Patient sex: M
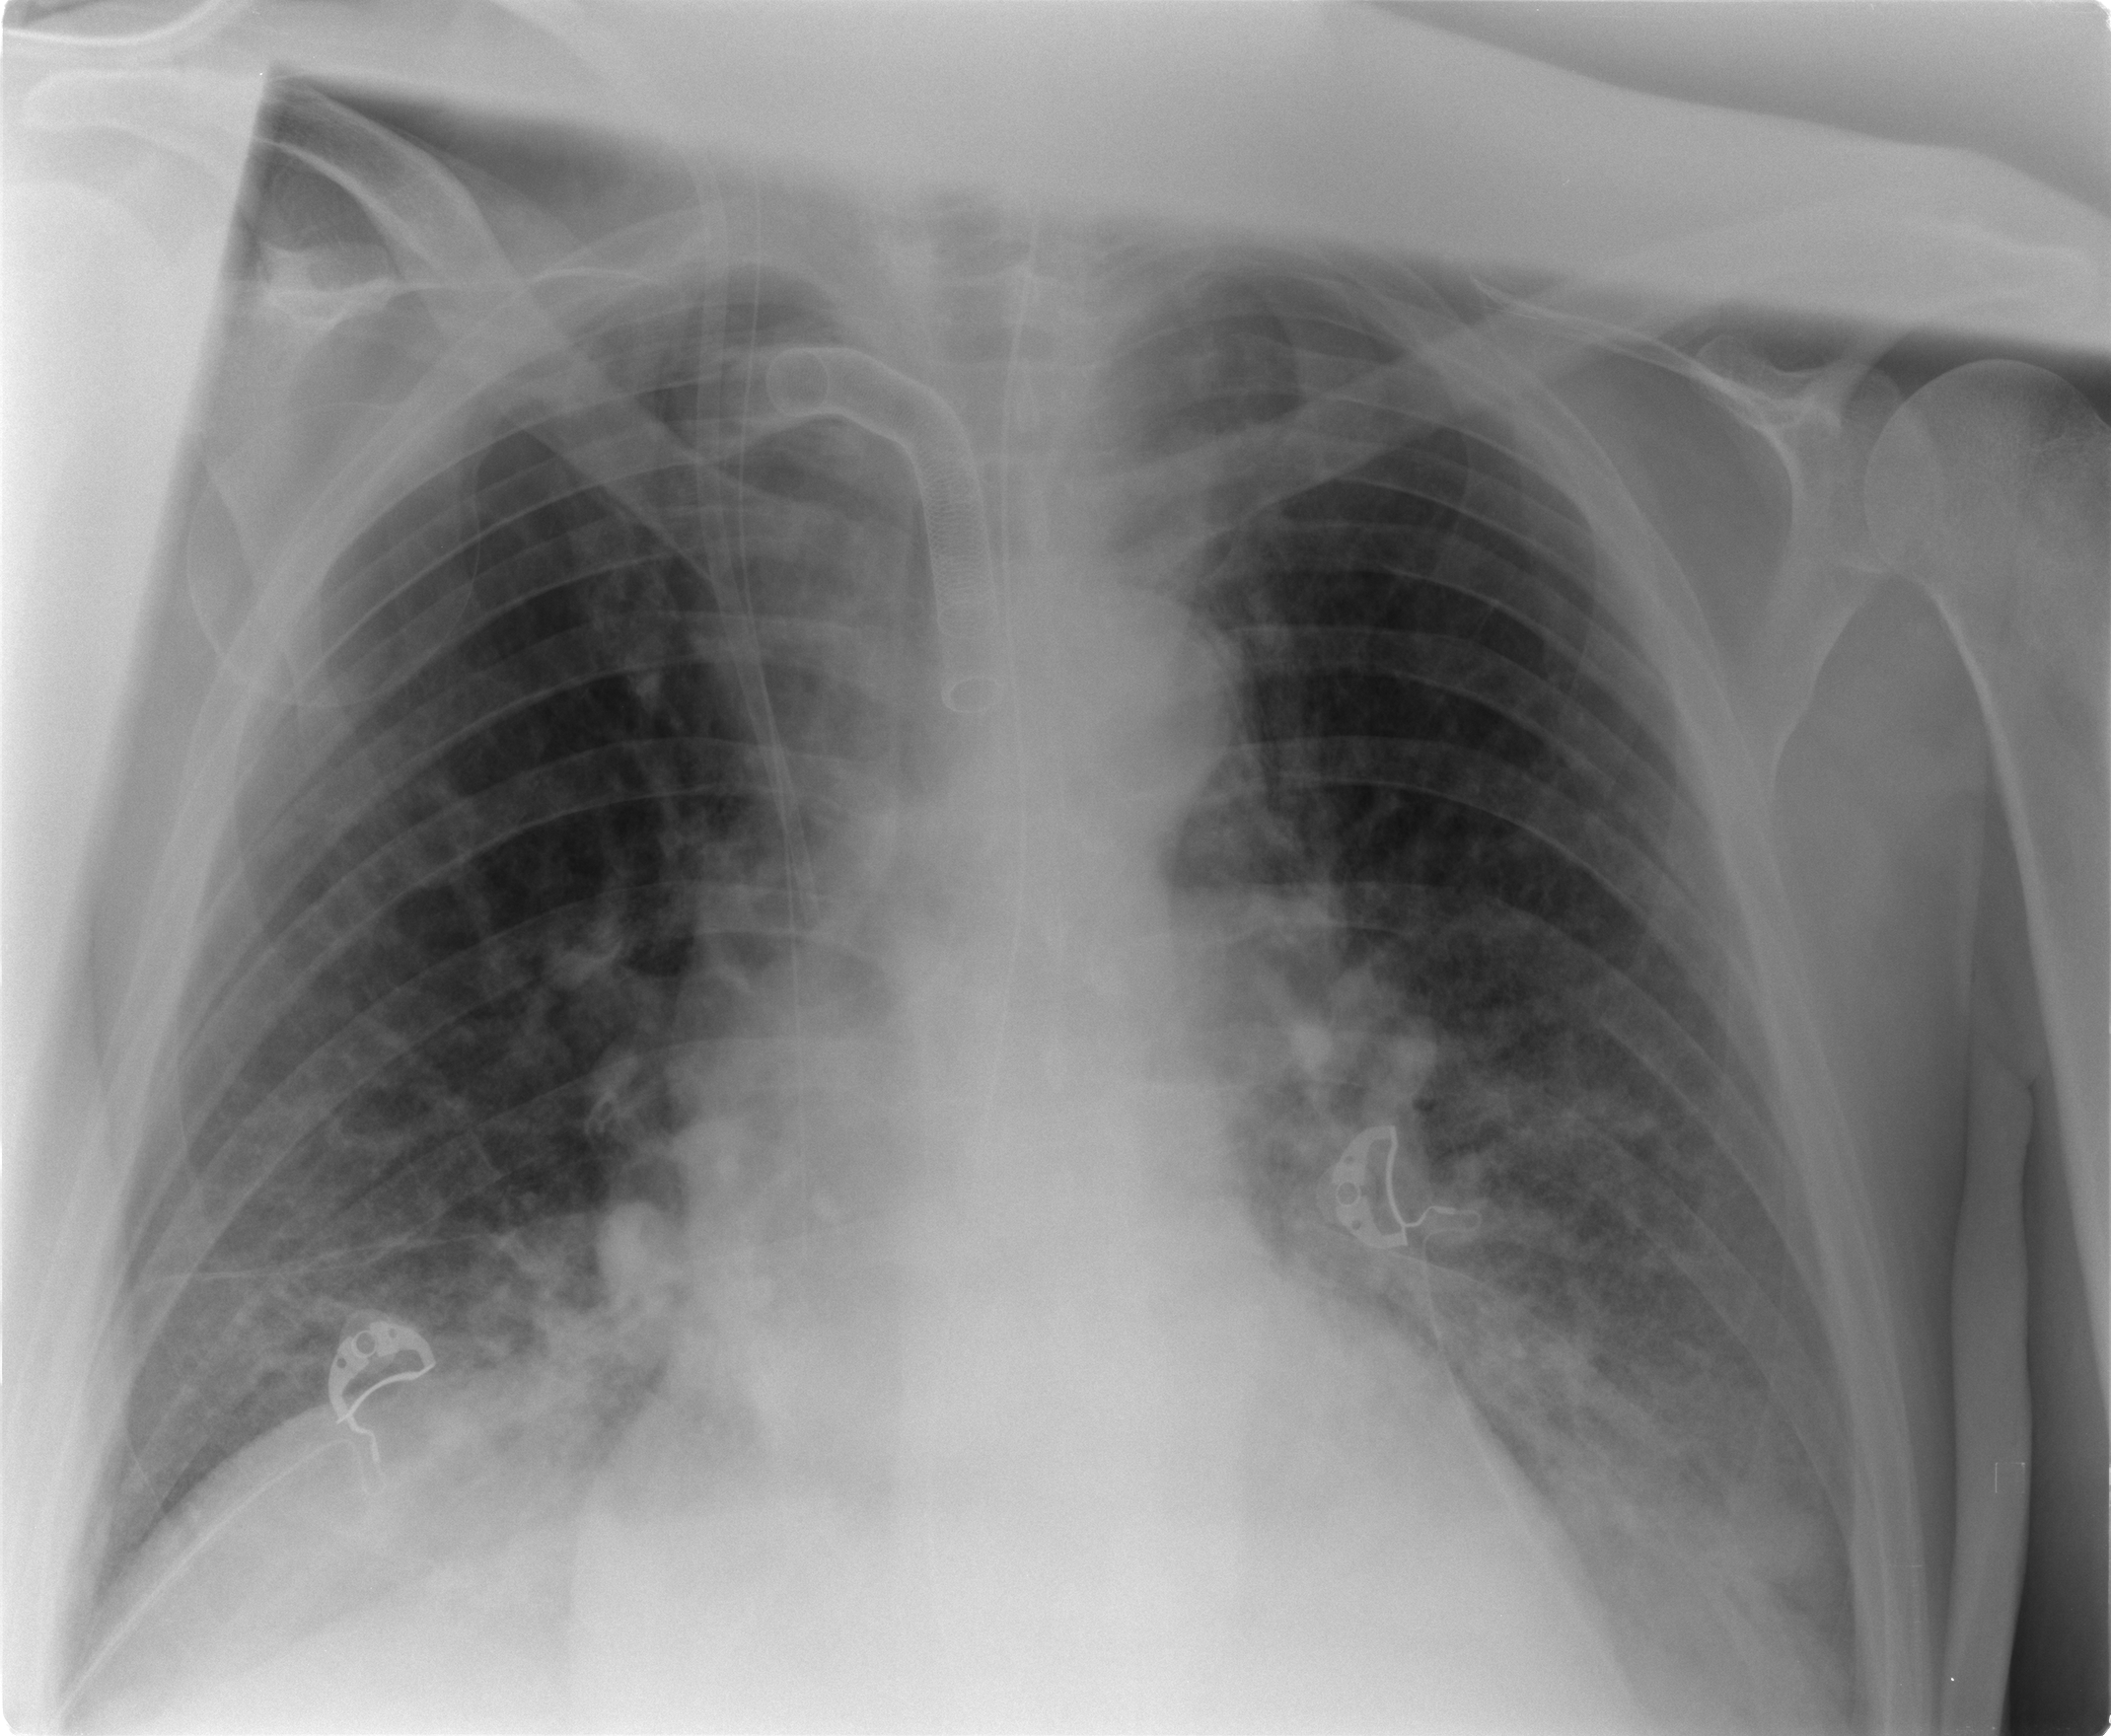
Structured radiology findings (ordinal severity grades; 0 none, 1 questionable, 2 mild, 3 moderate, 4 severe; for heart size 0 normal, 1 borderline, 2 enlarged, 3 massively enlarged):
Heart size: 2
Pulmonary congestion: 2
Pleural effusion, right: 1
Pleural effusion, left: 2
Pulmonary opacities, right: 2
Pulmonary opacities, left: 2
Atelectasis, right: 2
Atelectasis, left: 3